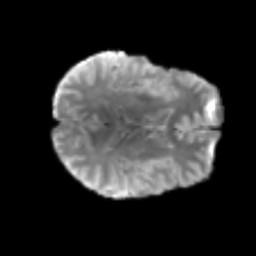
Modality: T2w
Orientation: axial
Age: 47
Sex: male
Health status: healthy
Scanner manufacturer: siemens
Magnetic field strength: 3 T
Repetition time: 3.6 s
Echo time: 0.092 s